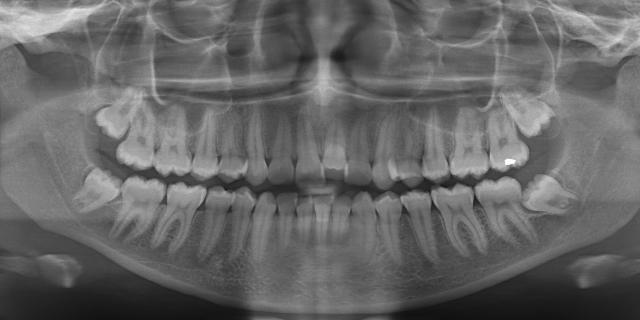
adult